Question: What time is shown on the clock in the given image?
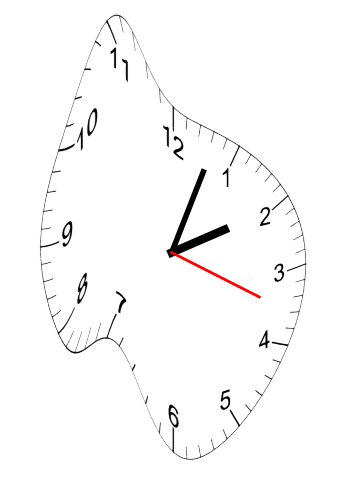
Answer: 02:03:18